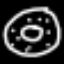
Label: donut